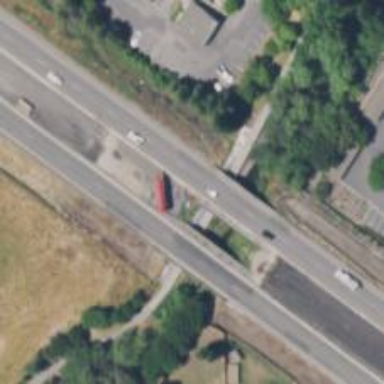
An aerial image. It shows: Viaduct bridge on motorway.